Interaction volume radius: 10 \u00c5
Interaction volume height: 30 \u00c5
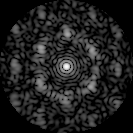
Disorder parameter: 0.6976